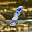
Label: 1